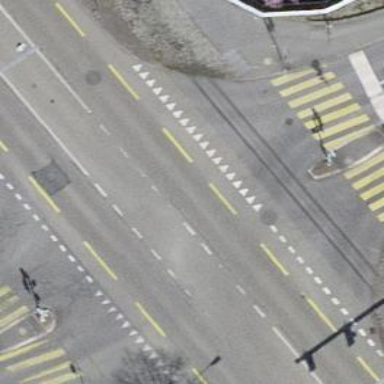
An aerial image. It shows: Road with traffic signals at the crossing.